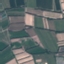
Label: PermanentCrop